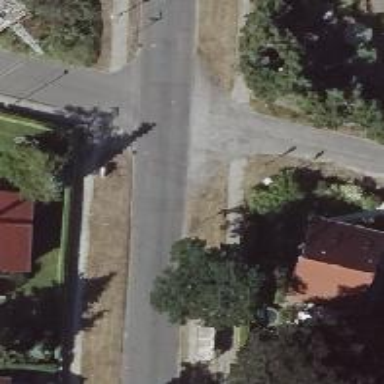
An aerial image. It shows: Unmarked crossing on the road.